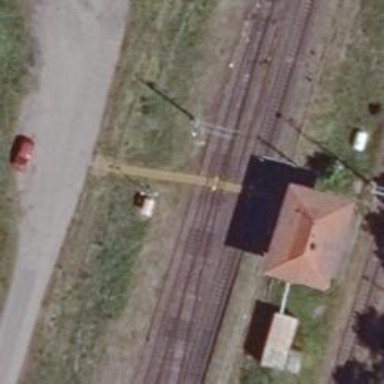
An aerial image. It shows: Crossing for the railway.